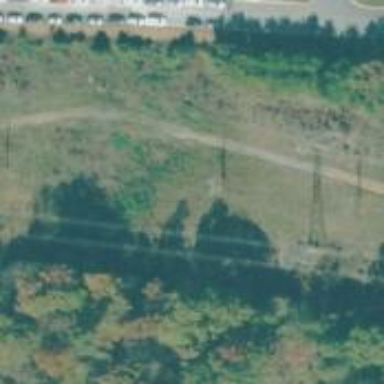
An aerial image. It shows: Power pole.